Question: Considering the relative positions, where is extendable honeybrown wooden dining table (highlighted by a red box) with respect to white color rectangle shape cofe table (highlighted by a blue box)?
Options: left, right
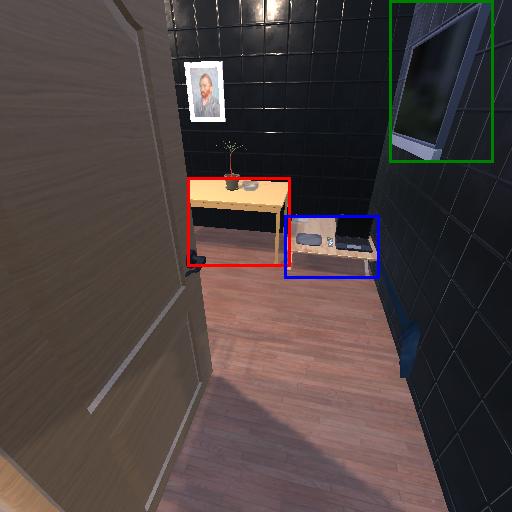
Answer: left